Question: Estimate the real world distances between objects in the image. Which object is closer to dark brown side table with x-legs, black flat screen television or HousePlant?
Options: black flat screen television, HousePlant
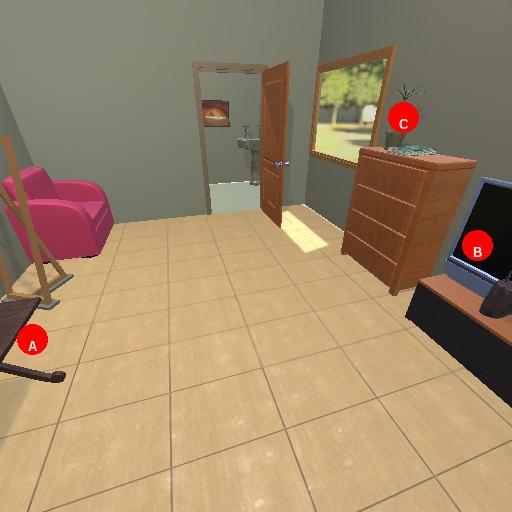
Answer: black flat screen television